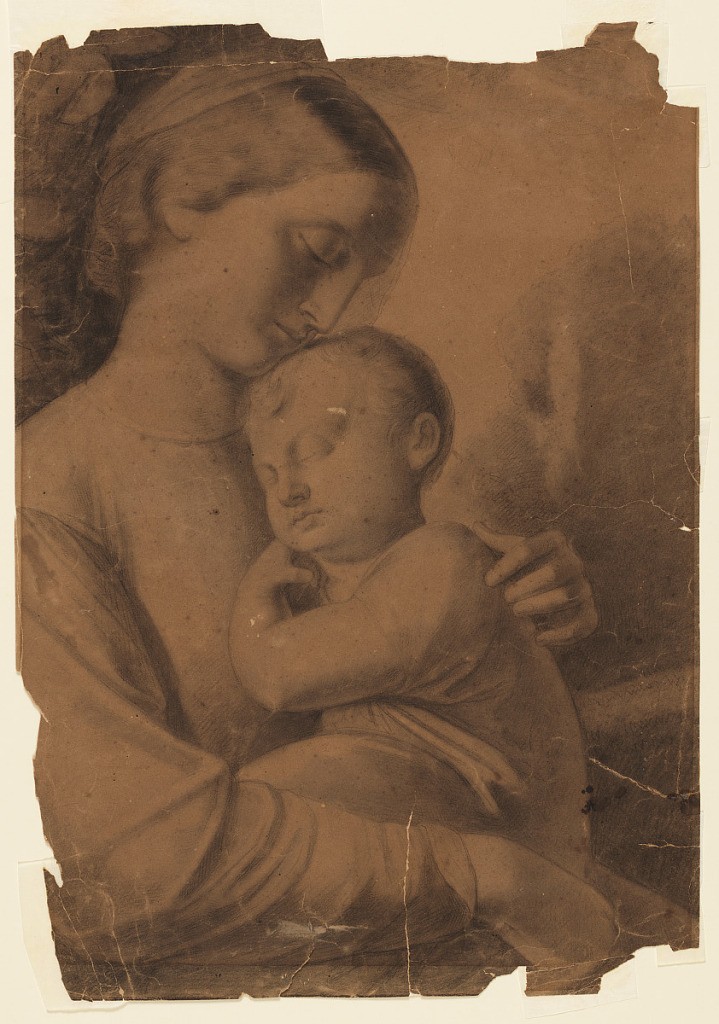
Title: Madonna and Child
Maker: Leon Dabo, American, 1868–1960
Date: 1886–92
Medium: Charcoal on brown paper
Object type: Drawing
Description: Student work. Half-length figure of the Madonna, turned towards the right, holding the sleeping Child in her arms.